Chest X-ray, PA view. Patient: 60 years old, sex M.
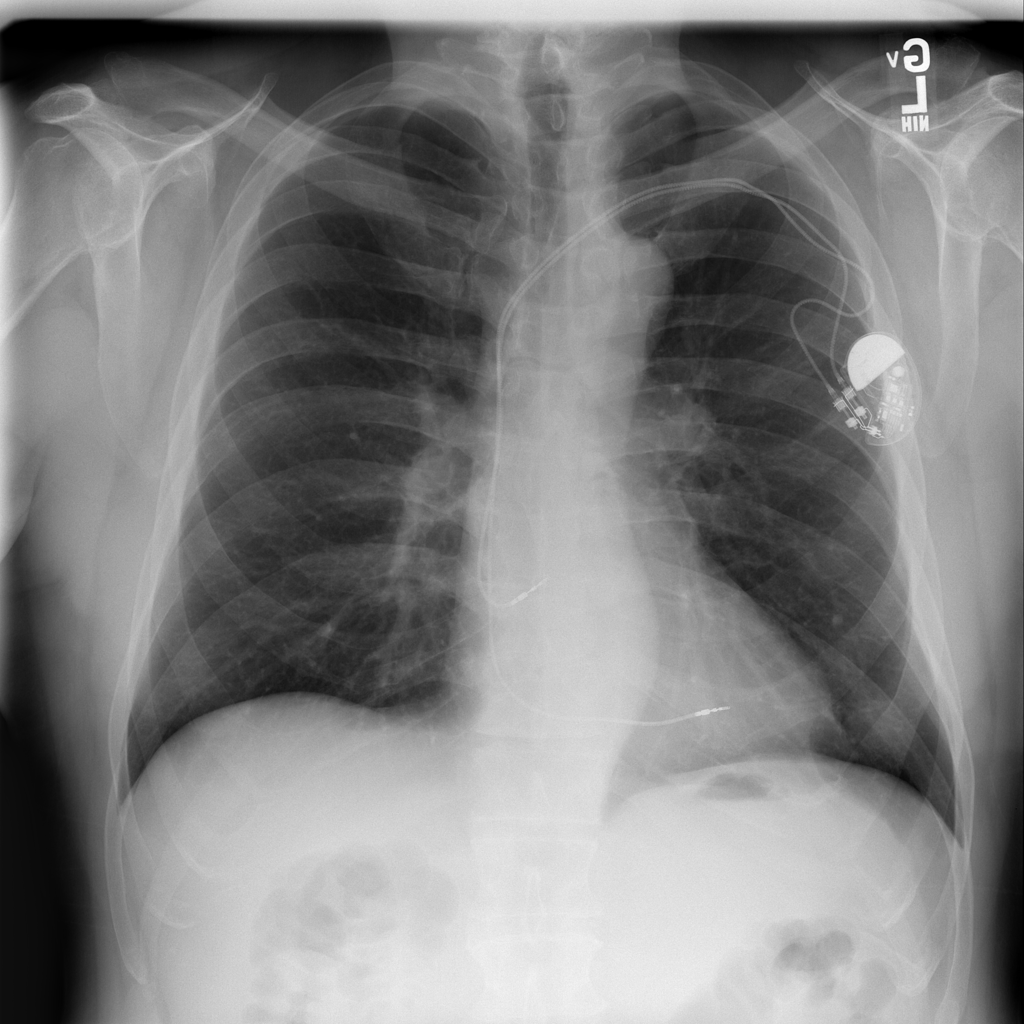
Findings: No Finding